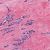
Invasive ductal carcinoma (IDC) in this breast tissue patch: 0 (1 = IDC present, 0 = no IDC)